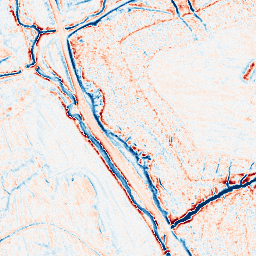
Category: edge_preserving
Decomposition family: anisotropic_diffusion
Decomposition parameters: iterations: 10
kappa: 30
gamma: 0.2
Upsampling method: quartic
Upsampling parameters: scale: 4
Upsampling scale: 4